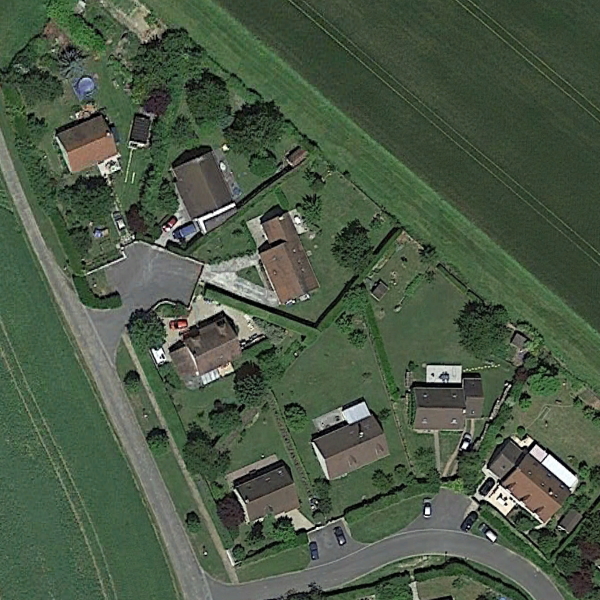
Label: MediumResidential